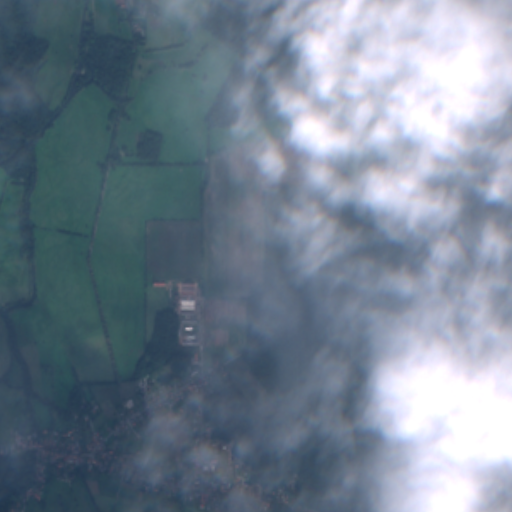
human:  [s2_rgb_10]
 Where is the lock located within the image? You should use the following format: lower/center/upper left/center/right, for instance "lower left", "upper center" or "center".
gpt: The lock is located in the upper left of the image.
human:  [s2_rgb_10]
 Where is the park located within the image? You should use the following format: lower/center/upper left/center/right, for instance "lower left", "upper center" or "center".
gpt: The park is located in the lower left of the image.
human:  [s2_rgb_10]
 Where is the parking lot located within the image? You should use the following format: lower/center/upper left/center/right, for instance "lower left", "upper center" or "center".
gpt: The parking lot is located in the lower left of the image.
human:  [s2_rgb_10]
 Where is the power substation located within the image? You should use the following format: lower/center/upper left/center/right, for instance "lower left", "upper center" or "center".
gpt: The power substation is located in the lower left of the image.
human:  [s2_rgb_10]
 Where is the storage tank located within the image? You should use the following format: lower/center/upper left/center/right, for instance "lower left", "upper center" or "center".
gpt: The storage tank is located in the center of the image.
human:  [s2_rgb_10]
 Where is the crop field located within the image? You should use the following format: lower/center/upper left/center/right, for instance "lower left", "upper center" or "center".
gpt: There is no crop field in the image.